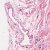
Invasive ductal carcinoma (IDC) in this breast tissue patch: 0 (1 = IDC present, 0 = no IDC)